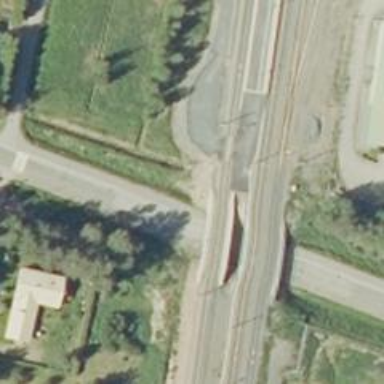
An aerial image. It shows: Bridge crossing over electrified rail tracks with contact lines. It serves as siding.